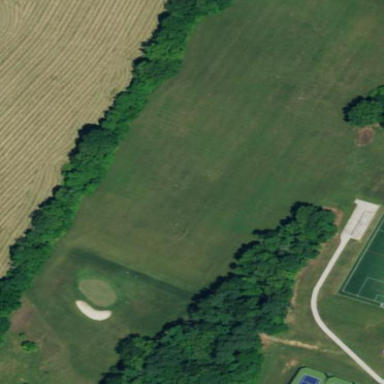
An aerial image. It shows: Golf green surrounded by grass.